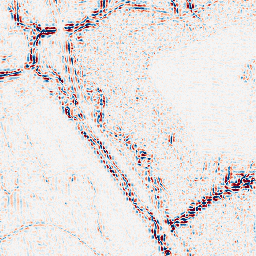
Category: wavelet
Decomposition family: wavelet_biorthogonal
Decomposition parameters: wavelet: bior4.4
level: 2
Upsampling method: sinc_hamming
Upsampling parameters: scale: 2
kernel_size: 4
Upsampling scale: 2